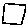
Label: square